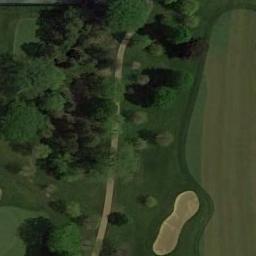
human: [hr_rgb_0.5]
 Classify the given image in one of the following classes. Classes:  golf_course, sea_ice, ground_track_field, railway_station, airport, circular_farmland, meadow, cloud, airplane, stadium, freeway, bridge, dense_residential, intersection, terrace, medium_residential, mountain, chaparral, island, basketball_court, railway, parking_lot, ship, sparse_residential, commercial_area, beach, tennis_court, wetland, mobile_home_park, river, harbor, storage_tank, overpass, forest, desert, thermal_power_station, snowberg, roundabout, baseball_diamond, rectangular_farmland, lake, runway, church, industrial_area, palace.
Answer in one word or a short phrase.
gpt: golf_course